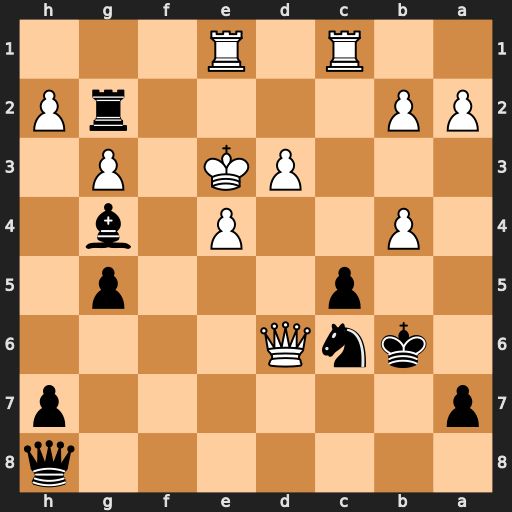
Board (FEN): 7q/p6p/1knQ4/2p3p1/1P2P1b1/3PK1P1/PP4rP/2R1R3
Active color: b
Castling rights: -
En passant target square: -
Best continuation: Qd4+ Qxd4 cxd4#